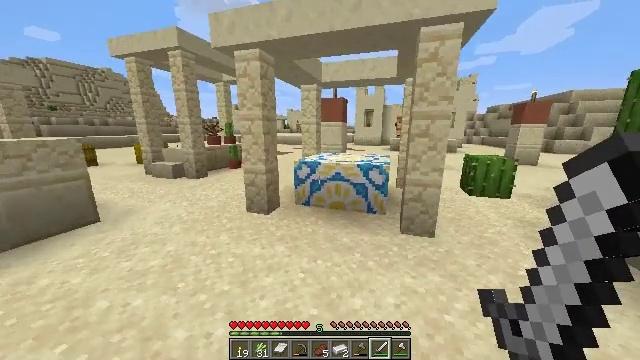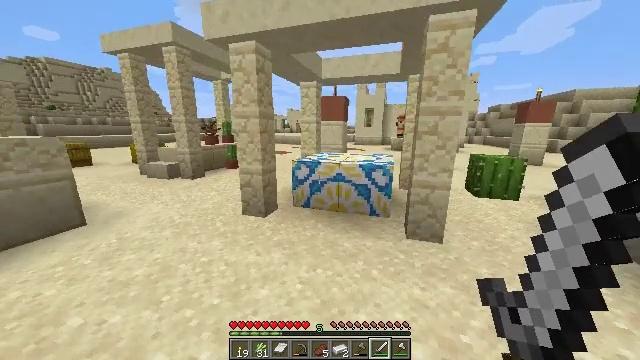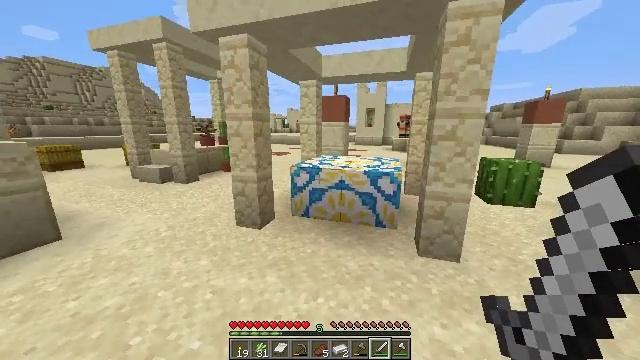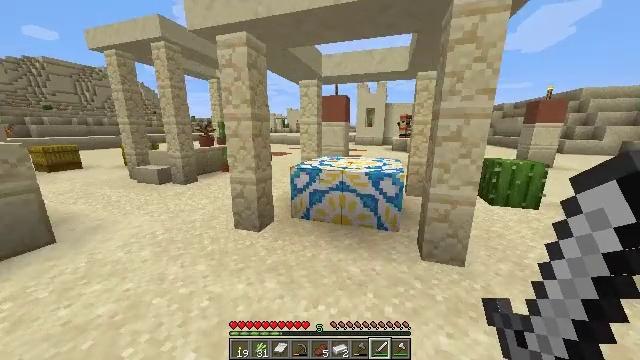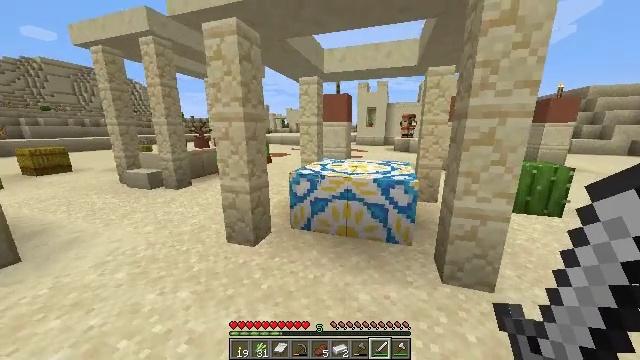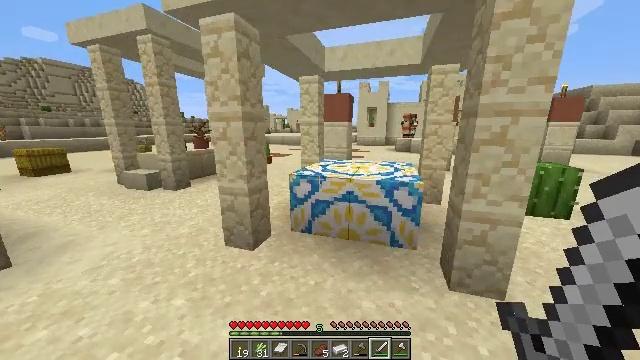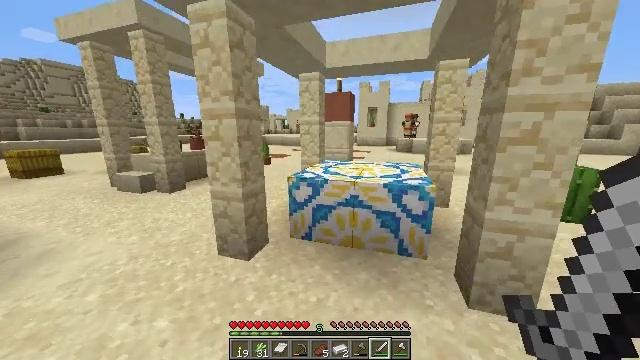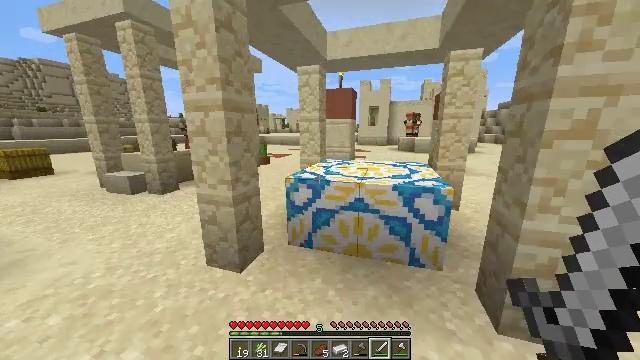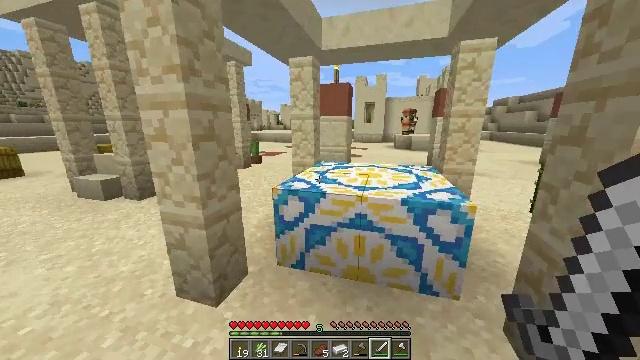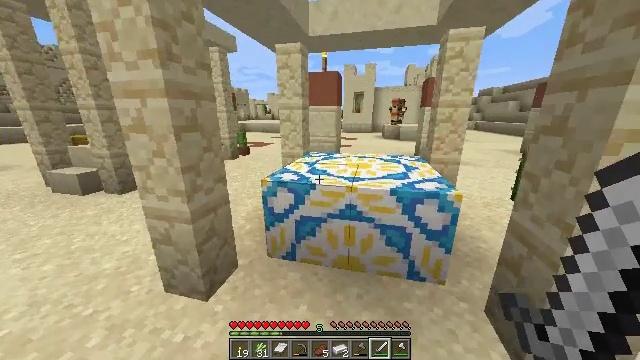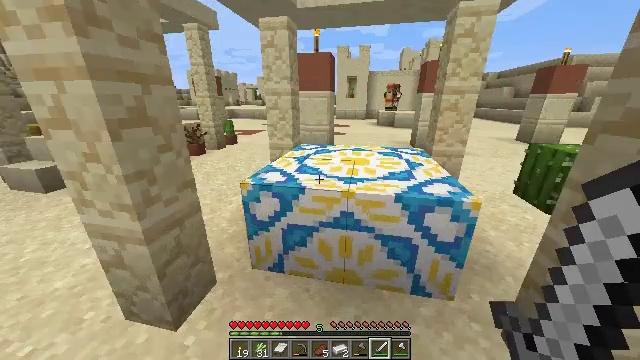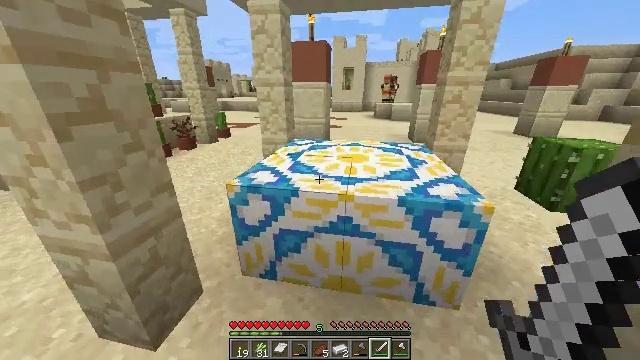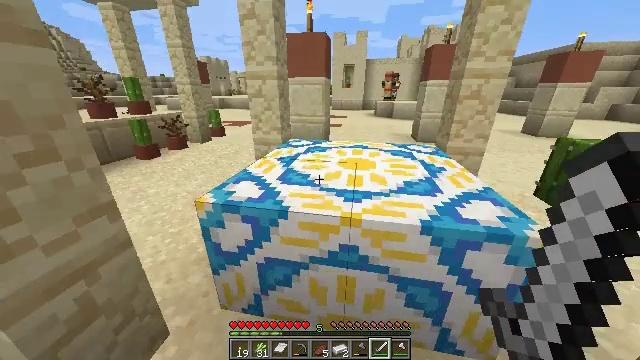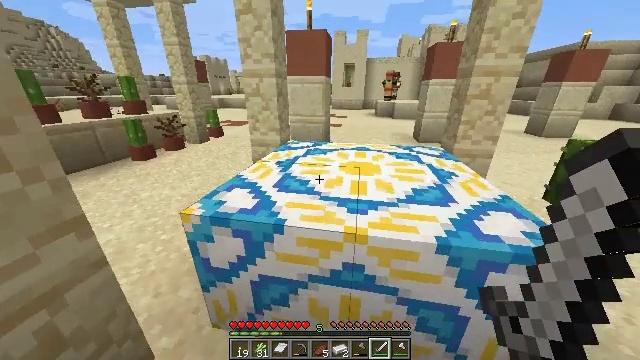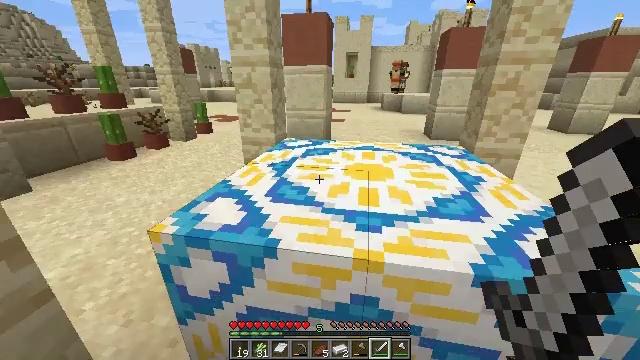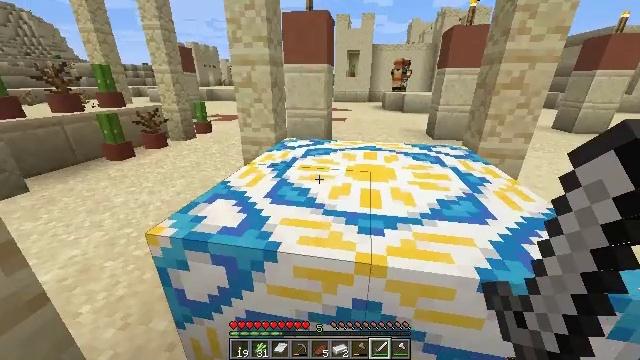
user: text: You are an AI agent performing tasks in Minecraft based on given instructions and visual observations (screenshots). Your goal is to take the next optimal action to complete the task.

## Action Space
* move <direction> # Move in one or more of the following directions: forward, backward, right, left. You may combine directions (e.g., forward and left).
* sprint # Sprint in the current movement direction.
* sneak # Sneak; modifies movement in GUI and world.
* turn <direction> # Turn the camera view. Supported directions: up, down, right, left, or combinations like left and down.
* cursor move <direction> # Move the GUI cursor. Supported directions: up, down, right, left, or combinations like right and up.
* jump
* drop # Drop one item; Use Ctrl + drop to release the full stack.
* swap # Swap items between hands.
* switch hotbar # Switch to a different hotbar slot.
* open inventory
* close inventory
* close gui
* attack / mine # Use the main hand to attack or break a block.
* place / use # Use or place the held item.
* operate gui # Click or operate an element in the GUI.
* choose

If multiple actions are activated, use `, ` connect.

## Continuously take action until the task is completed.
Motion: motion action
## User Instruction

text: Left-click to break the smooth sandstone slab.
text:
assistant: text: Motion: move forward, sprint
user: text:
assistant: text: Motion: move forward, sprint
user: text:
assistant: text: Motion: move forward, sprint
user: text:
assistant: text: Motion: move forward, sprint
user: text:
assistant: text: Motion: move forward, sprint
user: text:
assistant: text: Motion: move forward, sprint
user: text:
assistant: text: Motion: move forward, sprint
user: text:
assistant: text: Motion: move forward, sprint, turn right
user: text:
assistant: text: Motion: move forward, sprint, turn right and down
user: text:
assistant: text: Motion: move forward, sprint, turn right and down
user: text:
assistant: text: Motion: move forward, sprint, turn right and down
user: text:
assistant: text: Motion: move forward, sprint
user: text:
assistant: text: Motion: sprint
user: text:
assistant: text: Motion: no_op
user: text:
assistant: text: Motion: no_op
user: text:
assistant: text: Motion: no_op
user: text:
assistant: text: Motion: no_op
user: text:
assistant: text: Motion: sprint, turn right
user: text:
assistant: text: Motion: sprint, turn right
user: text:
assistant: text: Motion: move forward, sprint
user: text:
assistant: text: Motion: move forward, sprint
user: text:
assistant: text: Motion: move forward, sprint
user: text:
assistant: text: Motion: move forward, sprint
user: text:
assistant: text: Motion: move forward, sprint, use / place
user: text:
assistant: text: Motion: sprint, use / place
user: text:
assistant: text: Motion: use / place
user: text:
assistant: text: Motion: no_op
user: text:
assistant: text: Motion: no_op
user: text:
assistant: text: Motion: no_op
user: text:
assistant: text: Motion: no_op